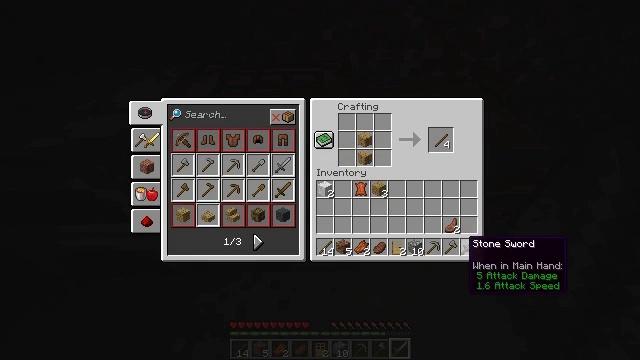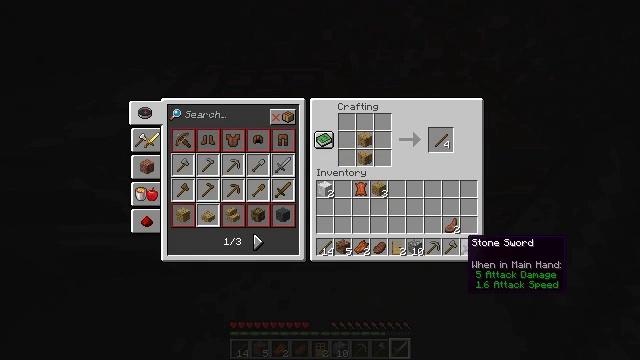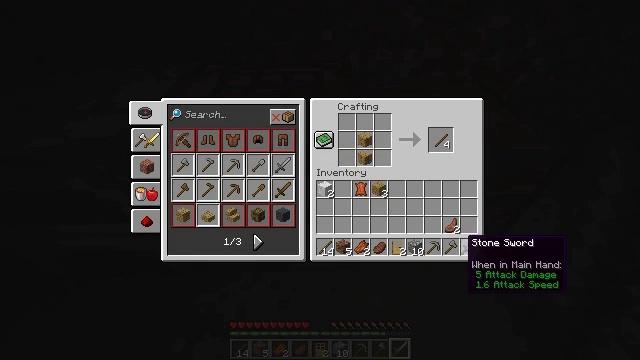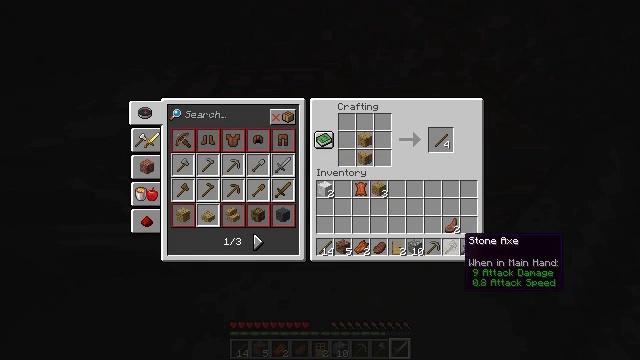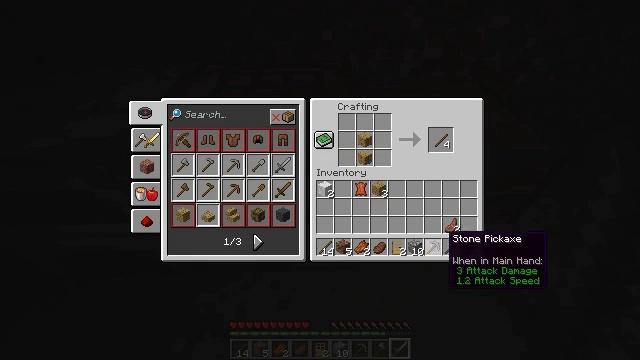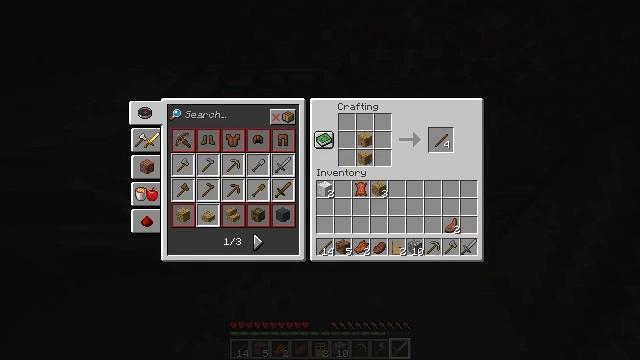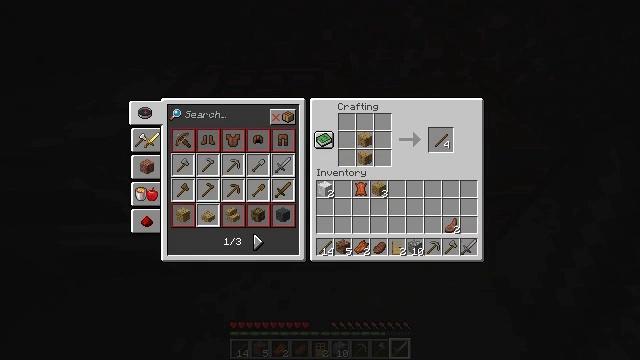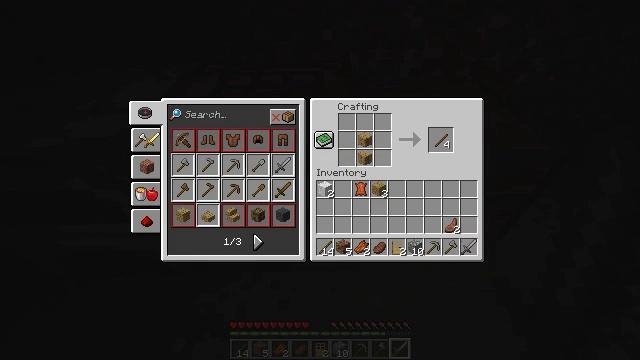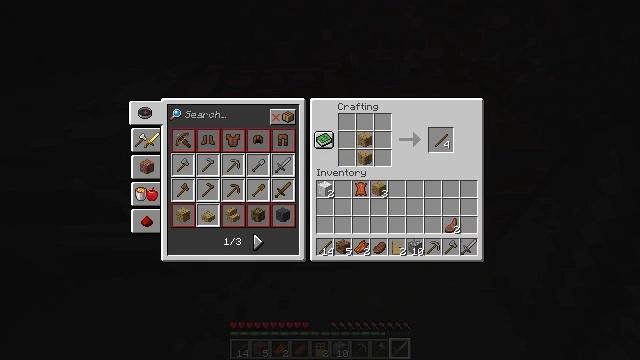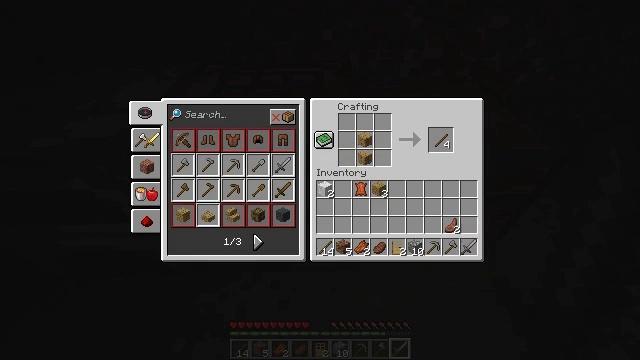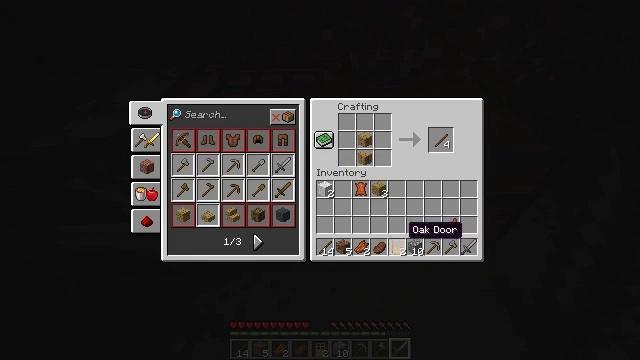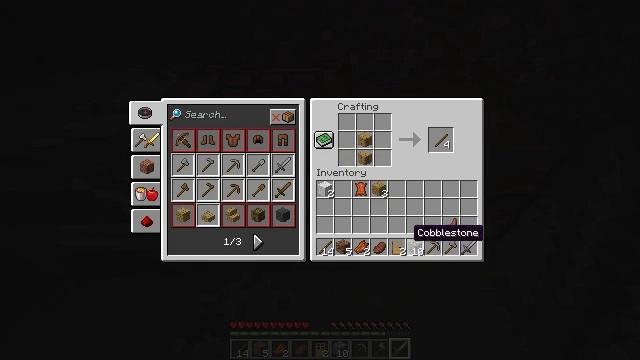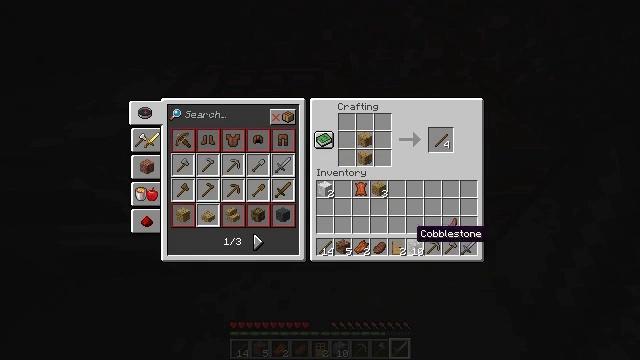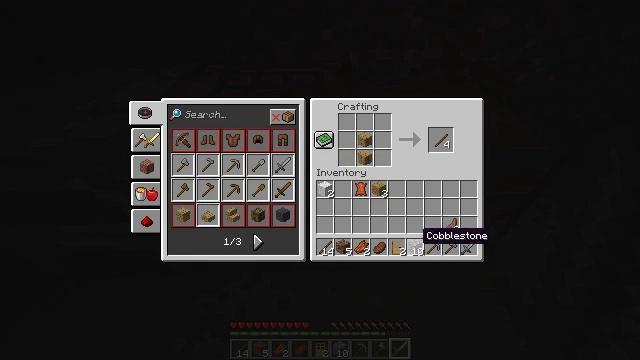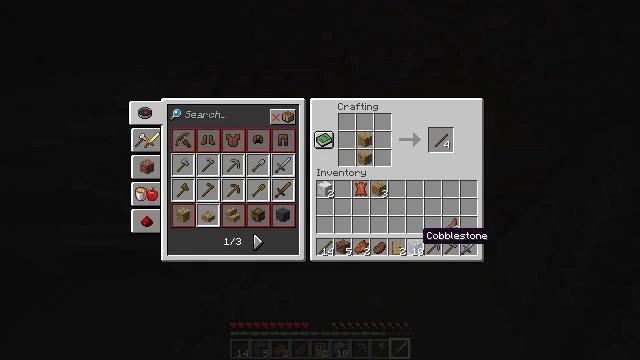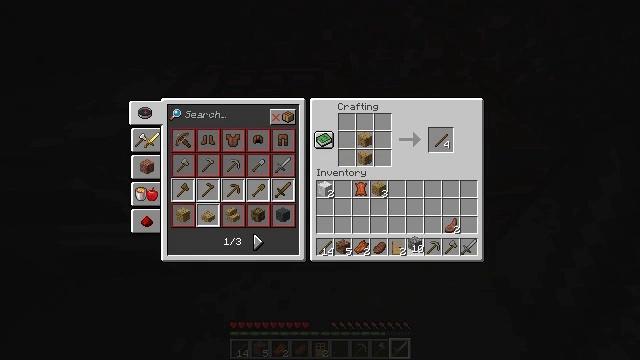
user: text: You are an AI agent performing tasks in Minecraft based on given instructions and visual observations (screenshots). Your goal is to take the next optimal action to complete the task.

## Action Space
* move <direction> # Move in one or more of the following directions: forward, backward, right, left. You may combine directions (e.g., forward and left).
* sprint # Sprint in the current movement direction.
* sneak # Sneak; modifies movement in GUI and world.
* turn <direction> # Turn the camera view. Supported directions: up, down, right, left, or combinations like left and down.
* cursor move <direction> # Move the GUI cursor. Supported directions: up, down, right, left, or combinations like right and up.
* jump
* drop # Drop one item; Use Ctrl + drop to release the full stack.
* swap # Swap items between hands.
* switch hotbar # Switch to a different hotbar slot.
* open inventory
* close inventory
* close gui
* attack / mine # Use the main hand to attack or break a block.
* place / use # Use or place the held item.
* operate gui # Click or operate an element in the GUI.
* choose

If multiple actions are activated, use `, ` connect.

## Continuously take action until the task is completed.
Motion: motion action
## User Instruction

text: Open the crafting table to craft a stone hoe.
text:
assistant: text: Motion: no_op
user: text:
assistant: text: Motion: no_op
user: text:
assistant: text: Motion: no_op
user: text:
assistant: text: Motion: cursor move left
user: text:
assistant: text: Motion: cursor move up
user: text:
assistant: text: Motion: cursor move left
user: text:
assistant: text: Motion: cursor move left
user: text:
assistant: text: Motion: no_op
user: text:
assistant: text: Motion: no_op
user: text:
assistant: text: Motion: no_op
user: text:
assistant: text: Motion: no_op
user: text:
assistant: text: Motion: no_op
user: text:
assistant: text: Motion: no_op
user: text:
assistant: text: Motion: no_op
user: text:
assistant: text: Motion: operate gui
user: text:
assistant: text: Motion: operate gui
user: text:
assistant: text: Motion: no_op
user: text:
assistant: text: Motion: cursor move up
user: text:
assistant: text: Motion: cursor move up
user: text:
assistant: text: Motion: no_op
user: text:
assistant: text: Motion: no_op
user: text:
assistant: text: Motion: cursor move left and up
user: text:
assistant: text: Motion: cursor move left and up
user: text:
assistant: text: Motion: no_op
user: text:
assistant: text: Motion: cursor move up
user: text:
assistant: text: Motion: no_op
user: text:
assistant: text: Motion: no_op
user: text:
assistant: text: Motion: cursor move right and down
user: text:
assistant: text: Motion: cursor move down
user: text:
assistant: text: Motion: cursor move right and down